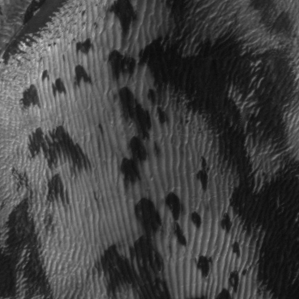
Label: frost